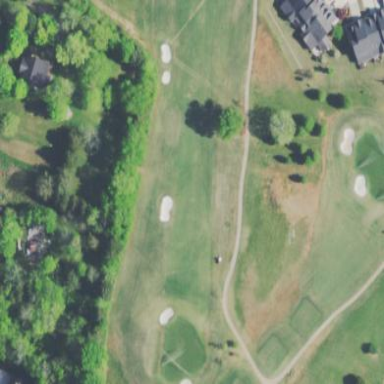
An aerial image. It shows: Golf fairway surrounded by grass.